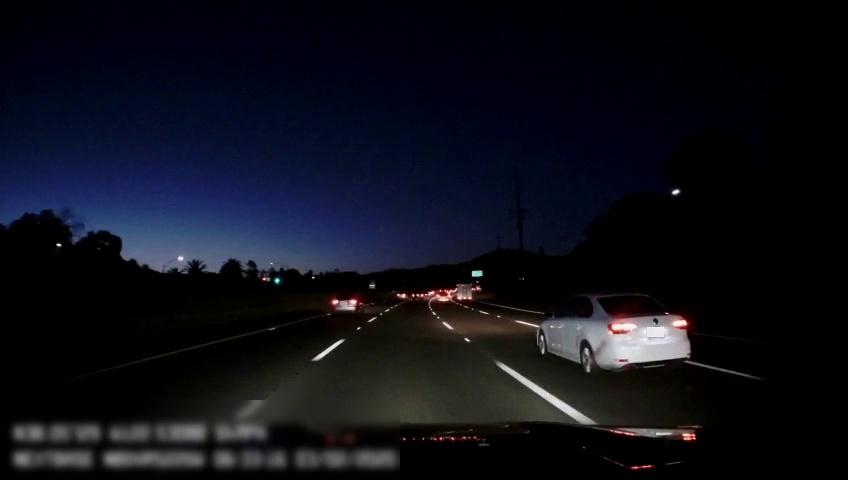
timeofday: Night
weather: Other
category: Drivable Space
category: Vehicles | Car
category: Vehicles | Car
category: Vehicles | Other LV
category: Vehicles | SUV
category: Lanes | Alternate Lane
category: Lanes | Current Lane
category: Lanes | Current Lane
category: Lanes | Alternate Lane
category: Lanes | Alternate Lane